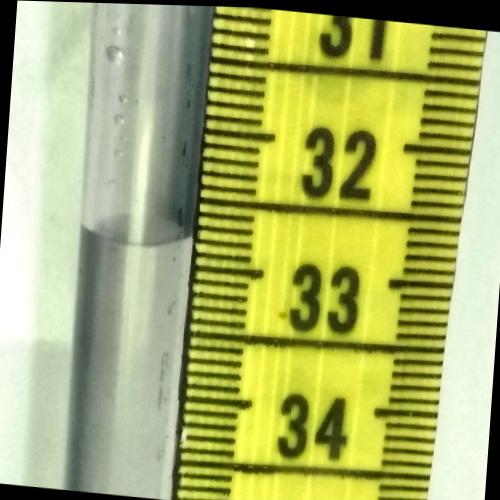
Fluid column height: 32.8 cm